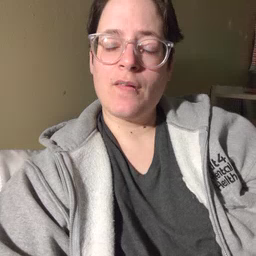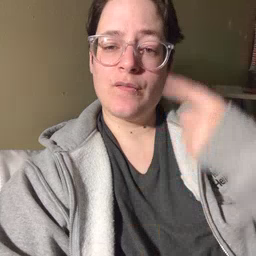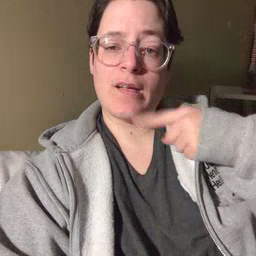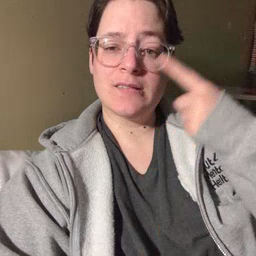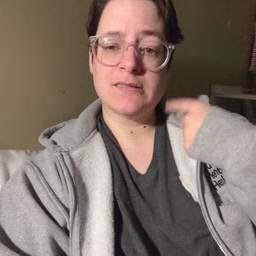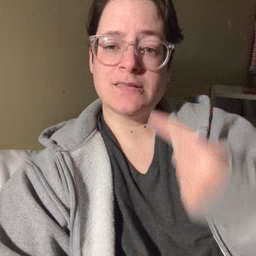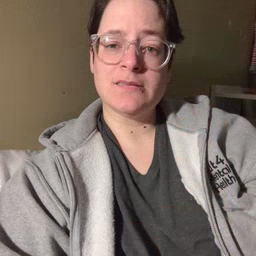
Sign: face